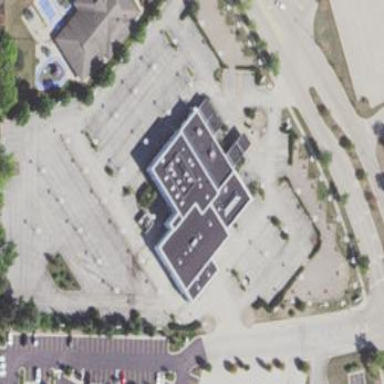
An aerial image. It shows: Retail building.